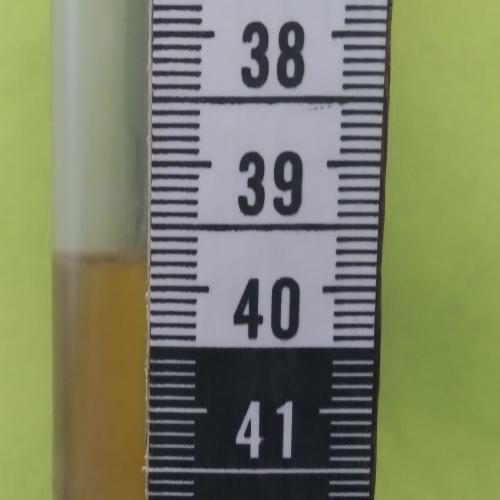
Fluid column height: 39.8 cm